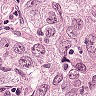
Metastatic tissue present: yes